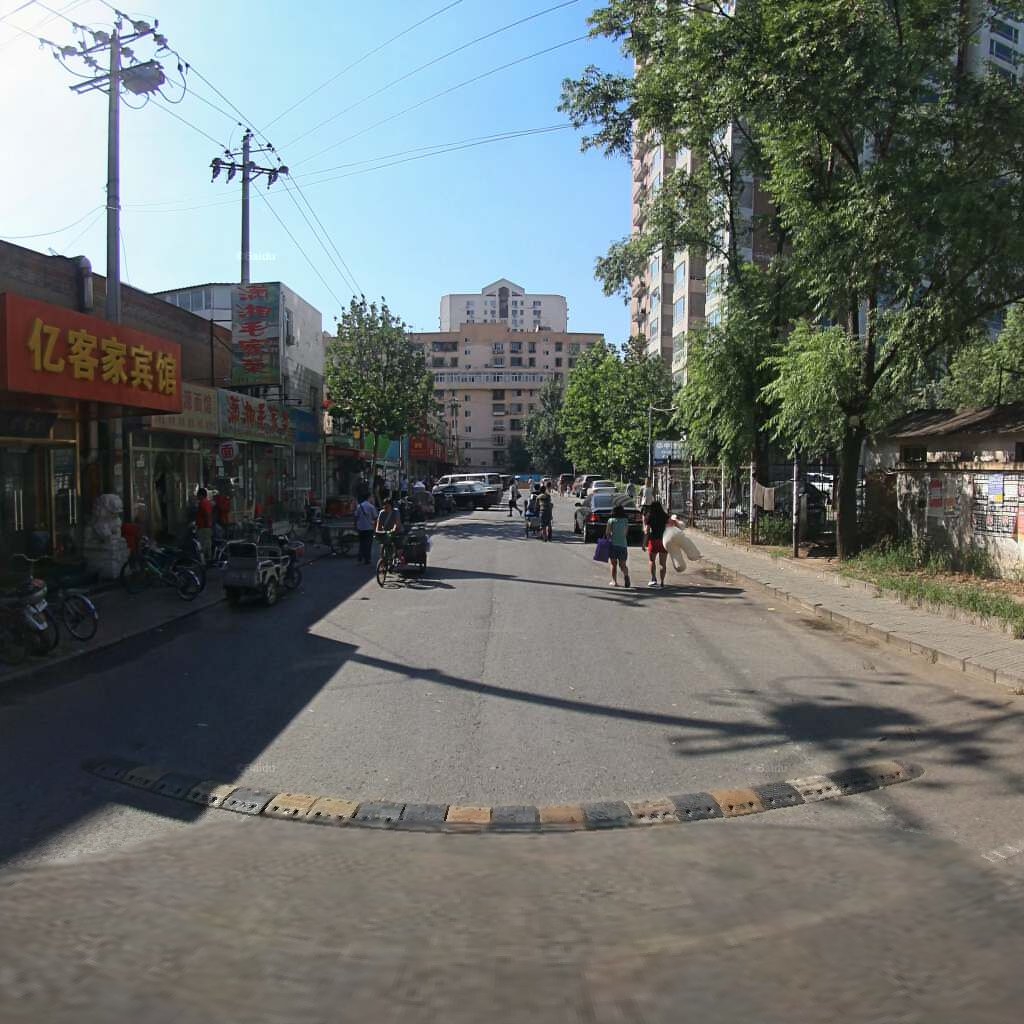
Region: Haidian
Road damage annotations: longitudinal crack